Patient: sex F, age 54
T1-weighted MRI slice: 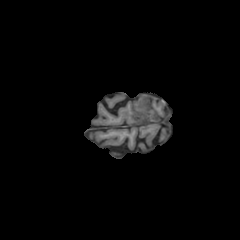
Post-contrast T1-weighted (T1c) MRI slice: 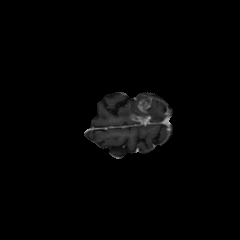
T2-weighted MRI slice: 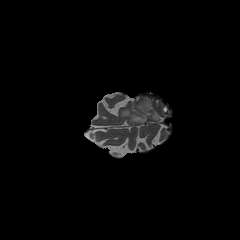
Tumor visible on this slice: yes
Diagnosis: Glioblastoma, IDH-wildtype
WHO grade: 4